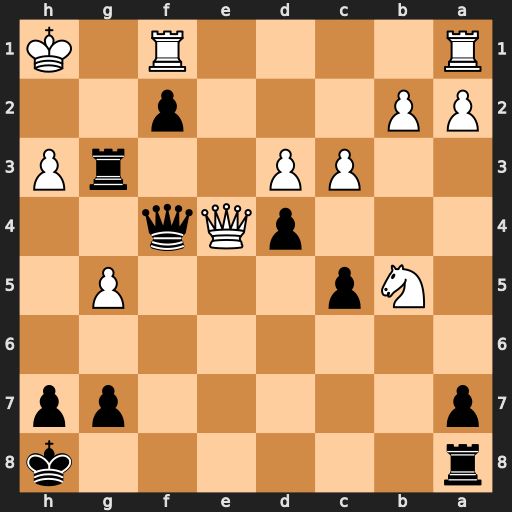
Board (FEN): r6k/p5pp/8/1Np3P1/3pQq2/2PP2rP/PP3p2/R4R1K
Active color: b
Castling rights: -
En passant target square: -
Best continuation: Rxh3+ Kg2 Rh2#